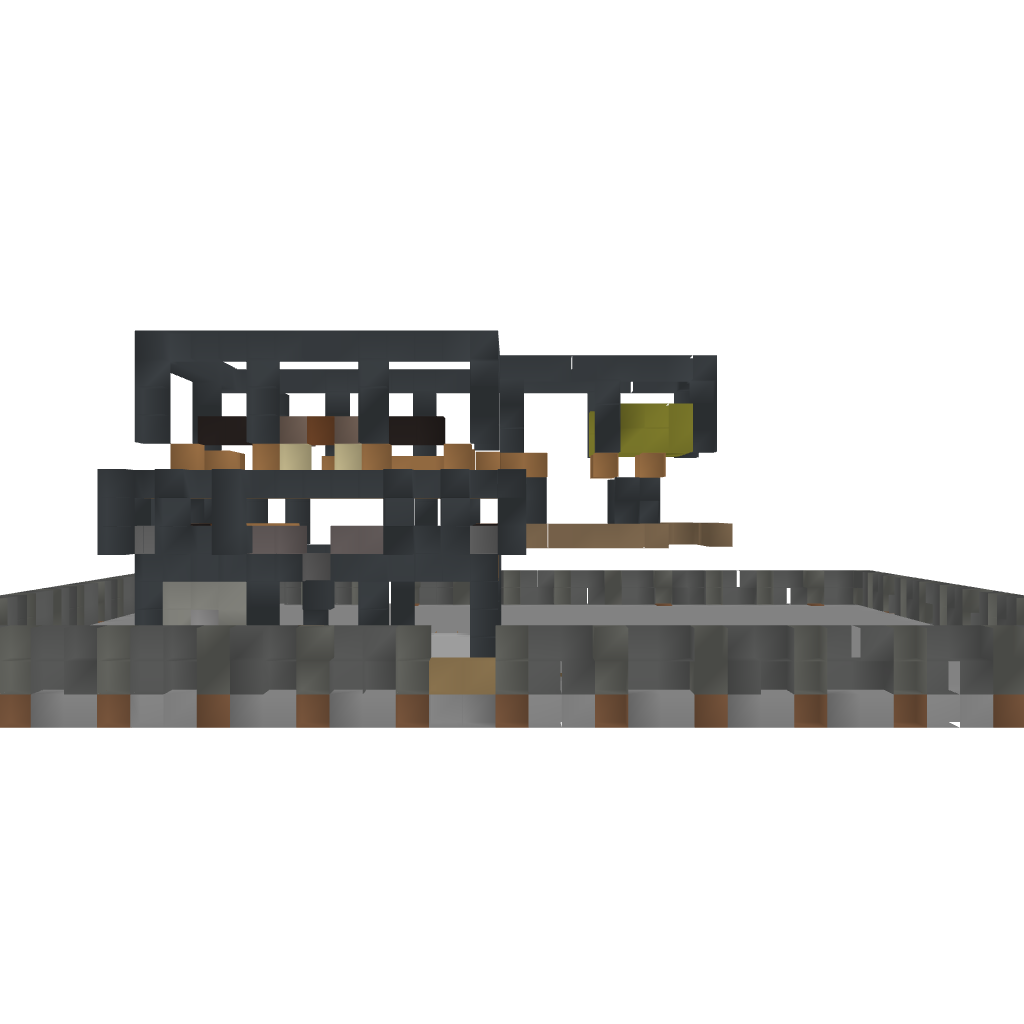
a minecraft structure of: Modern House